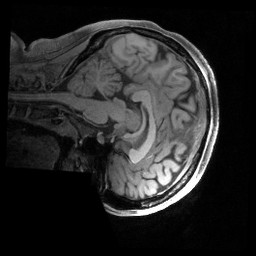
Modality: T1w
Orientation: sagittal
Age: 26
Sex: female
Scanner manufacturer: siemens
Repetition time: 2.4 s
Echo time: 0.00231 s